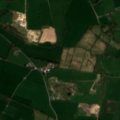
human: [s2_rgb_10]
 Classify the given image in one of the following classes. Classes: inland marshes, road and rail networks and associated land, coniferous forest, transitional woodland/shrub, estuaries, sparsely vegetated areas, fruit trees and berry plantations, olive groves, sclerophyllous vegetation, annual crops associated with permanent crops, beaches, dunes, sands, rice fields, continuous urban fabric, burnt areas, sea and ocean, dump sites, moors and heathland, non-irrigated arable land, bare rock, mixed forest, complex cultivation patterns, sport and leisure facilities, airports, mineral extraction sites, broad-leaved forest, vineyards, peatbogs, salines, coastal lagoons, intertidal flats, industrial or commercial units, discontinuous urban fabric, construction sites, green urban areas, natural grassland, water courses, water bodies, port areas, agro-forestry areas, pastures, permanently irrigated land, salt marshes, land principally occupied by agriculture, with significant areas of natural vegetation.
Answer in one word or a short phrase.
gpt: pastures